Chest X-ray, PA view. Patient: 16 years old, sex M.
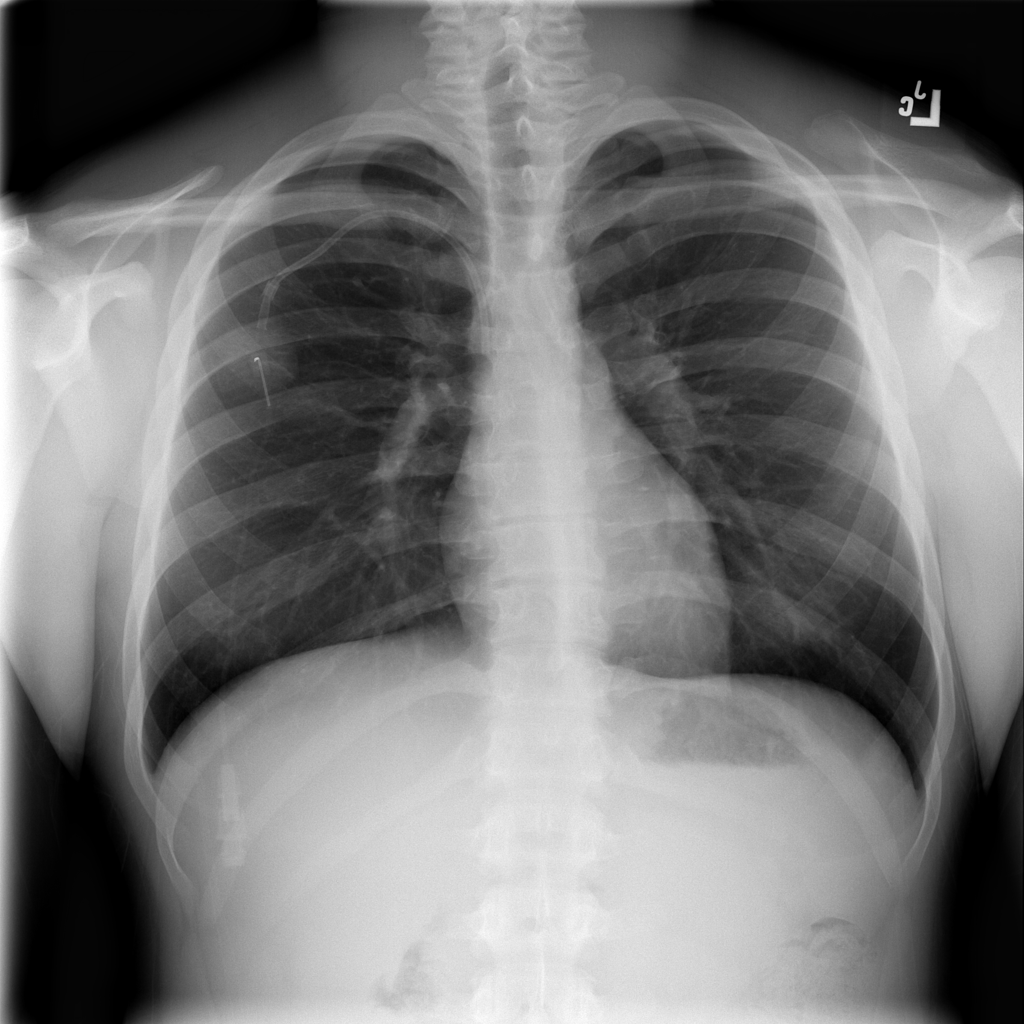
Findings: No Finding